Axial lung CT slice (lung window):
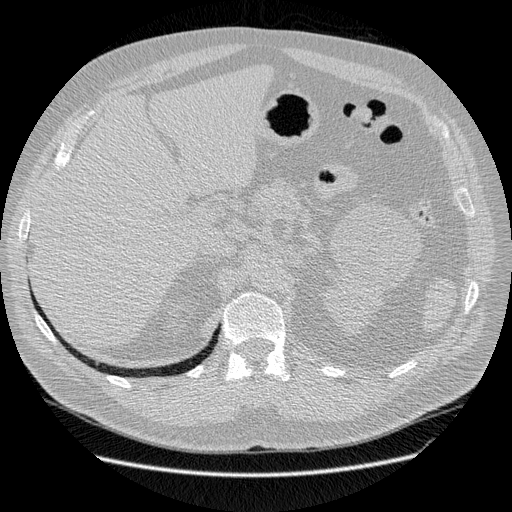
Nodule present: no